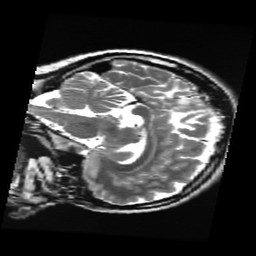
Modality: T2w
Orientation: sagittal
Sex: female
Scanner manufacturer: ge
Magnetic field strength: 3 T
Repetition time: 5 s
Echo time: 0.1007 s